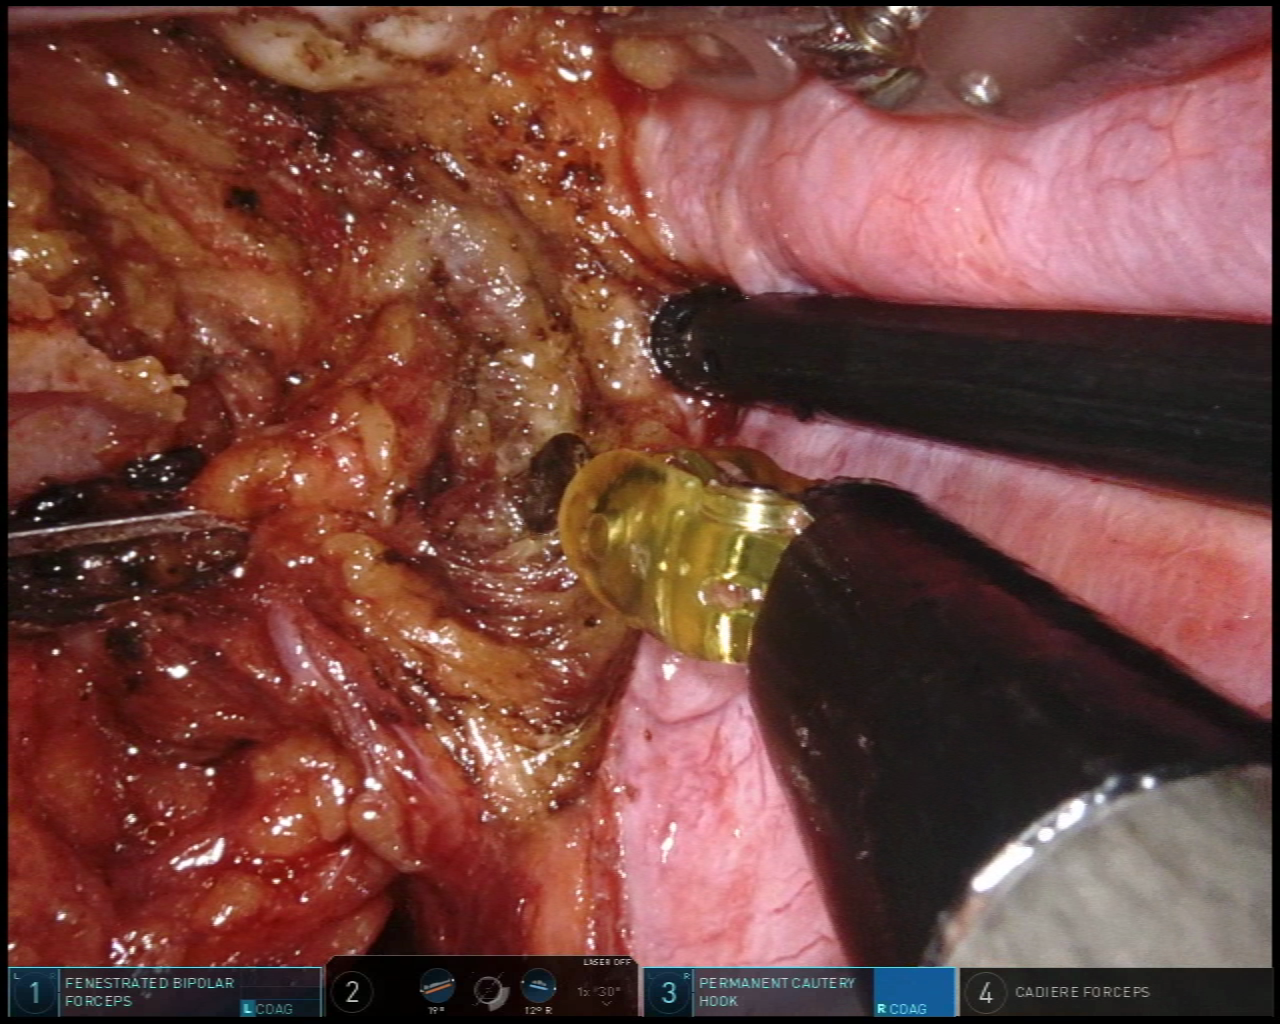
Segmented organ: vesicular_glands
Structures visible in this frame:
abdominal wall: no
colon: no
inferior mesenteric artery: no
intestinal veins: no
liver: no
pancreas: no
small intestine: no
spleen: no
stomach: no
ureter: no
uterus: no
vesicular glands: yes